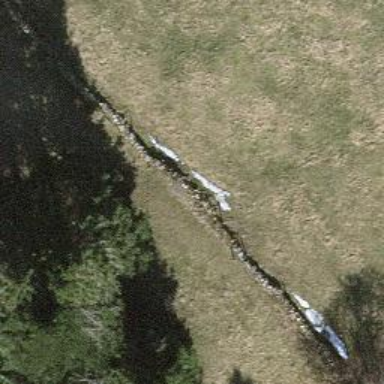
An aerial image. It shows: Wall barrier.